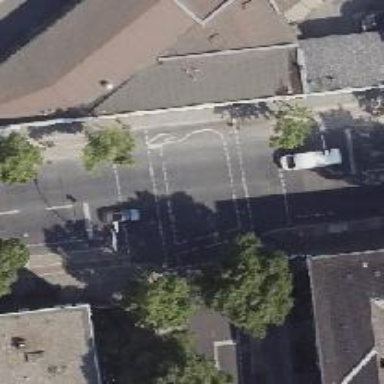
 featuring sidewalks on both sides and cycle track."